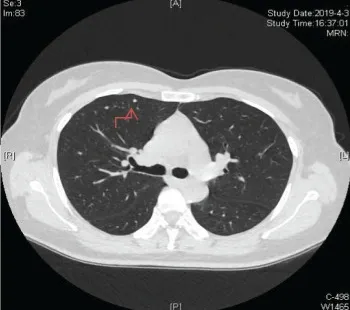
Post-completion of chemotherapy sessions, a follow-up chest CT scan revealed an augmented count and dimensions of nodules within bilateral lungs, indicating the emergence of lung metastases. The lesion in the upper lobe of the right lung.
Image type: radiology (ct)